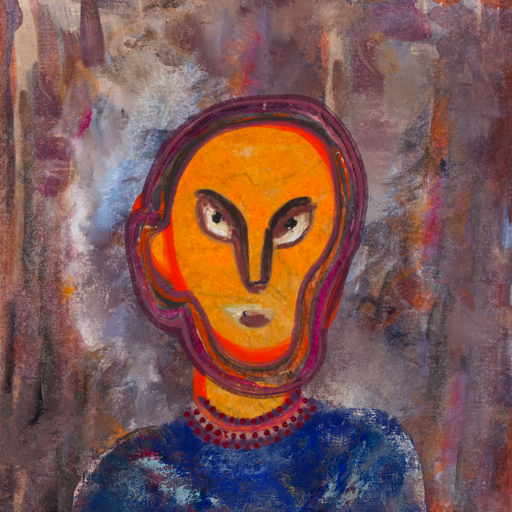
Background: Hypocrite, Head And Neck Front: Sisters, Face Front: After_Raid, Bust: Irani, Hair Front: Hypocrite, Head Accessory: Blank, Second Necklace: Blank, Necklace: Roy_Bahadur, Baby: Blank